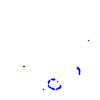
Particle: proton